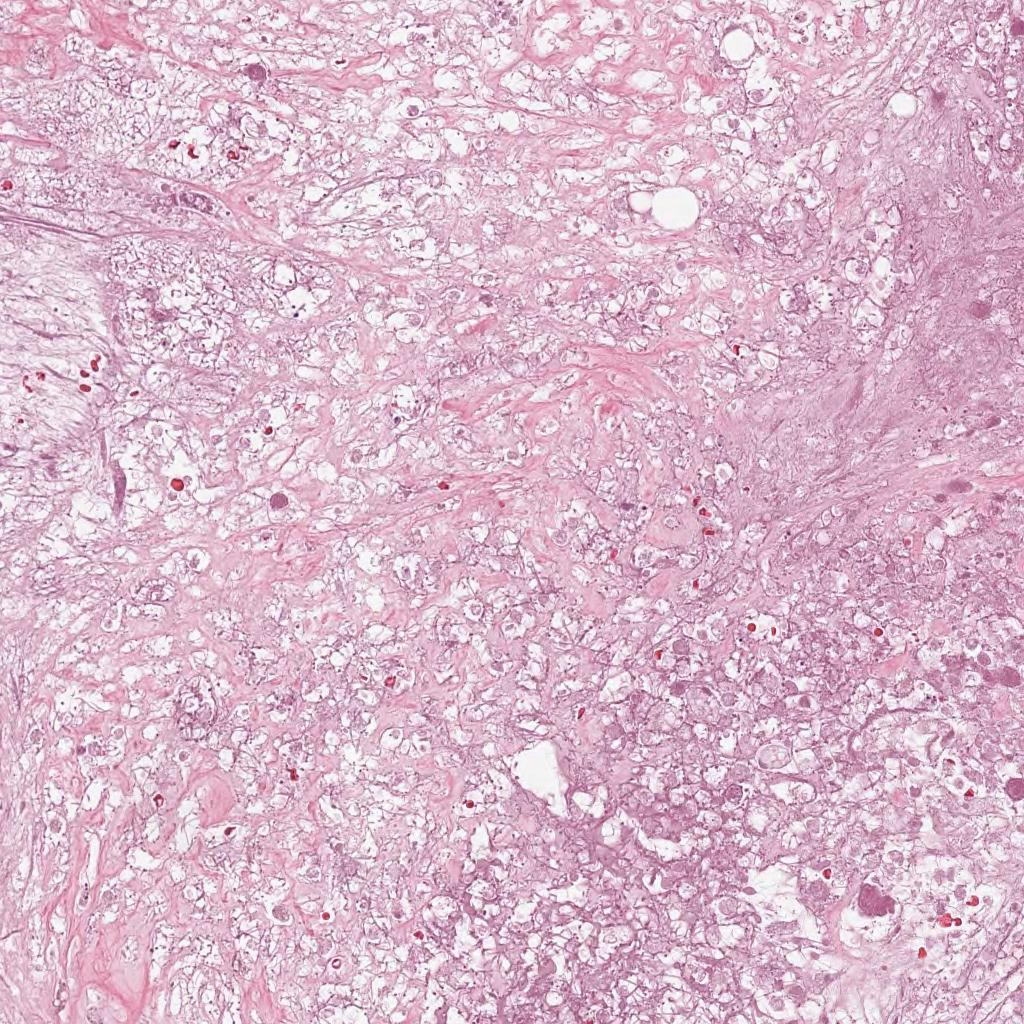
Label: Non-Viable-Tumor